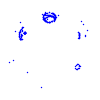
Particle: pion